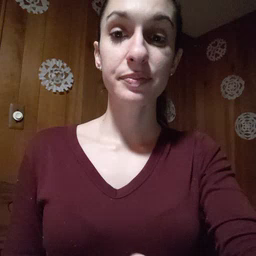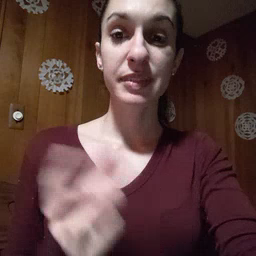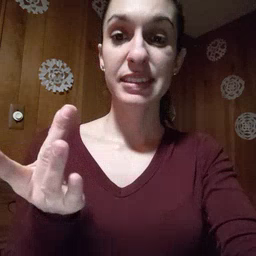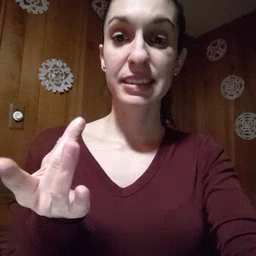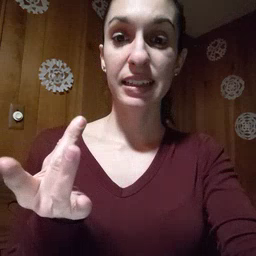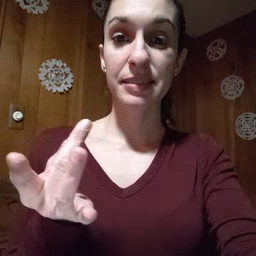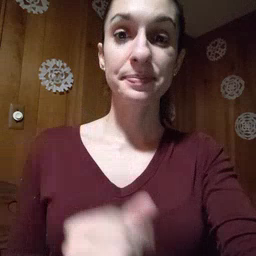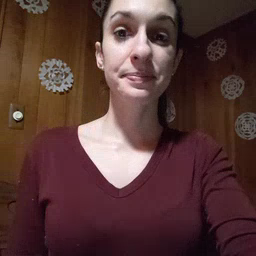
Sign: sticky